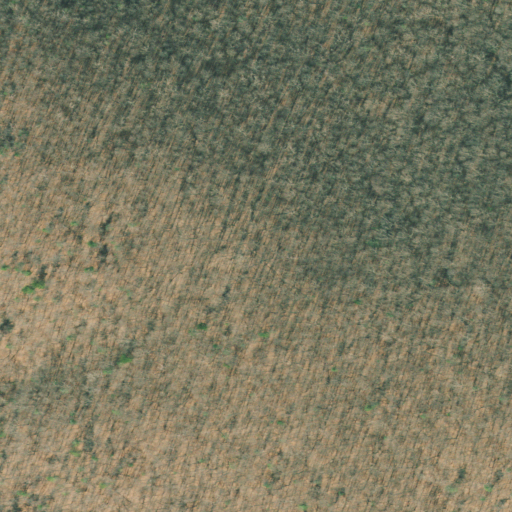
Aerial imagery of gap in Georgia named Bull Gap containing only deciduous forest